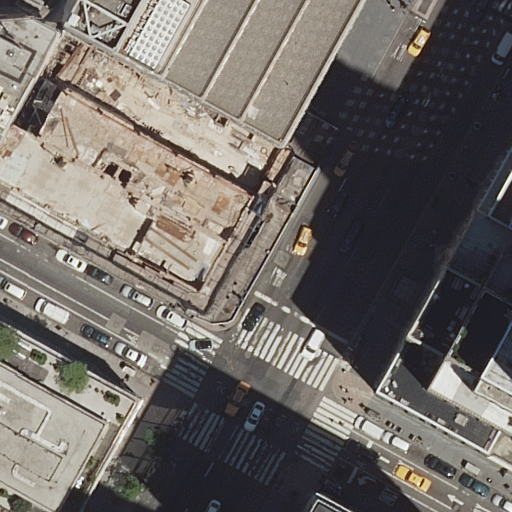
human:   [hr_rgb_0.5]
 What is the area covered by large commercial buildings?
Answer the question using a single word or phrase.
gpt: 0m2

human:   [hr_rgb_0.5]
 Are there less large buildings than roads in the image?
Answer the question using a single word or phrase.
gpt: yes

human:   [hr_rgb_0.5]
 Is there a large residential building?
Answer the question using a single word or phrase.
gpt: yes

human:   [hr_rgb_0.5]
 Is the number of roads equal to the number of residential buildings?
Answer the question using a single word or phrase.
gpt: yes

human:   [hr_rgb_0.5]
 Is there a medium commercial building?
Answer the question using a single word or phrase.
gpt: no

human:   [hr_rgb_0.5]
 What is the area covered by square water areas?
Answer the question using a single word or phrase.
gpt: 0m2

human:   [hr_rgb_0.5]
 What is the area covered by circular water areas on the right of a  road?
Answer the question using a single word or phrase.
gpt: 0m2

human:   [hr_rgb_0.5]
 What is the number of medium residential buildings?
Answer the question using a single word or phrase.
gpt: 1

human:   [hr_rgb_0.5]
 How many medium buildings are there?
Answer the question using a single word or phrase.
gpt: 1

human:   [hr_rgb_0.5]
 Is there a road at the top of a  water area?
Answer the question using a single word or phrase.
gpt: no

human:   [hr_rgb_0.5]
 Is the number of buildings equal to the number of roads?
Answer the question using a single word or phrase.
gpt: no

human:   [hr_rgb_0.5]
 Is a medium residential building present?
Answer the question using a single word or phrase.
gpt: yes

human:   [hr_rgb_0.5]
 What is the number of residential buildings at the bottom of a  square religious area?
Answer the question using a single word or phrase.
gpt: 0

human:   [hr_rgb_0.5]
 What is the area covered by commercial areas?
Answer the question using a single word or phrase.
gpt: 0m2

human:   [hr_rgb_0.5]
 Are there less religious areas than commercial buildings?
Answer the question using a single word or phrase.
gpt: yes

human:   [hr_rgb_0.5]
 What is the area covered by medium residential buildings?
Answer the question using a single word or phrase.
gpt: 222m2

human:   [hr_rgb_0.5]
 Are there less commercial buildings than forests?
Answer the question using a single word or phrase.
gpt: no

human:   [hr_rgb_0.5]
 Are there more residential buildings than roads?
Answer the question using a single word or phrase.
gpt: no

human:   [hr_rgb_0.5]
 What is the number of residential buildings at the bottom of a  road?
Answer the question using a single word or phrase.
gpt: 2

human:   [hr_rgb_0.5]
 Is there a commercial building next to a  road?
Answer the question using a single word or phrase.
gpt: yes

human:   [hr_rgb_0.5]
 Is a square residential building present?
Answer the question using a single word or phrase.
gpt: no

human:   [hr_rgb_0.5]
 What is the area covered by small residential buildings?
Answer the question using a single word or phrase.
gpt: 39m2

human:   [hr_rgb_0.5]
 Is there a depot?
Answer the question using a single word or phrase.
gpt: no

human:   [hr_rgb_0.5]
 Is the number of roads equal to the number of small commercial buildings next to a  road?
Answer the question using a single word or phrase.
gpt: no

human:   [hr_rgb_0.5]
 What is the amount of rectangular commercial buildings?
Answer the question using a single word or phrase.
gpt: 1

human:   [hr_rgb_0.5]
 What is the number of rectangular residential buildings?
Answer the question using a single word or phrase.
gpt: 3

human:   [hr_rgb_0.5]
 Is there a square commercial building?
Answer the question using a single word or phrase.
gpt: no

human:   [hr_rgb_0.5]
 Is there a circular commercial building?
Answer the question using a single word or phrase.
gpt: no

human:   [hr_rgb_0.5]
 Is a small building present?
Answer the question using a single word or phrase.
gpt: yes

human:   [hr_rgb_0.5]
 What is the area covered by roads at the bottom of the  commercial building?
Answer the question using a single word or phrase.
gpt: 0m2

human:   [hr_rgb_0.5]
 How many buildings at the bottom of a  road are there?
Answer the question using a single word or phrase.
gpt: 3

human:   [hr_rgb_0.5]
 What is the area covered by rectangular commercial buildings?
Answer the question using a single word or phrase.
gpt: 4m2

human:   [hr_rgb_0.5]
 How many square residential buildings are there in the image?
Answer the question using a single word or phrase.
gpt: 0

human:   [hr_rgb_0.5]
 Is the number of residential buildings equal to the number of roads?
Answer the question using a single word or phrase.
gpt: yes

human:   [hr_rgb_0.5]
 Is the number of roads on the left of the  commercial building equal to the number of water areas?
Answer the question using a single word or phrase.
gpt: no

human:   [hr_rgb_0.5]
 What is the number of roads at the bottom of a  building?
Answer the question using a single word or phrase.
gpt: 4